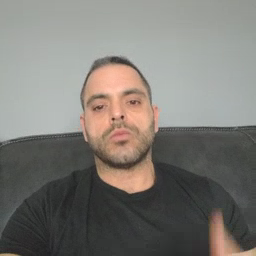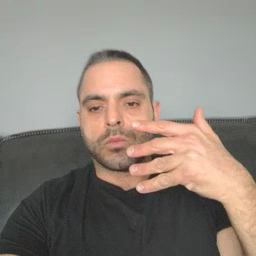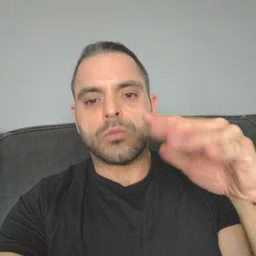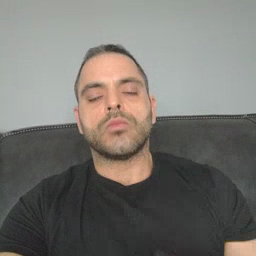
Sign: after